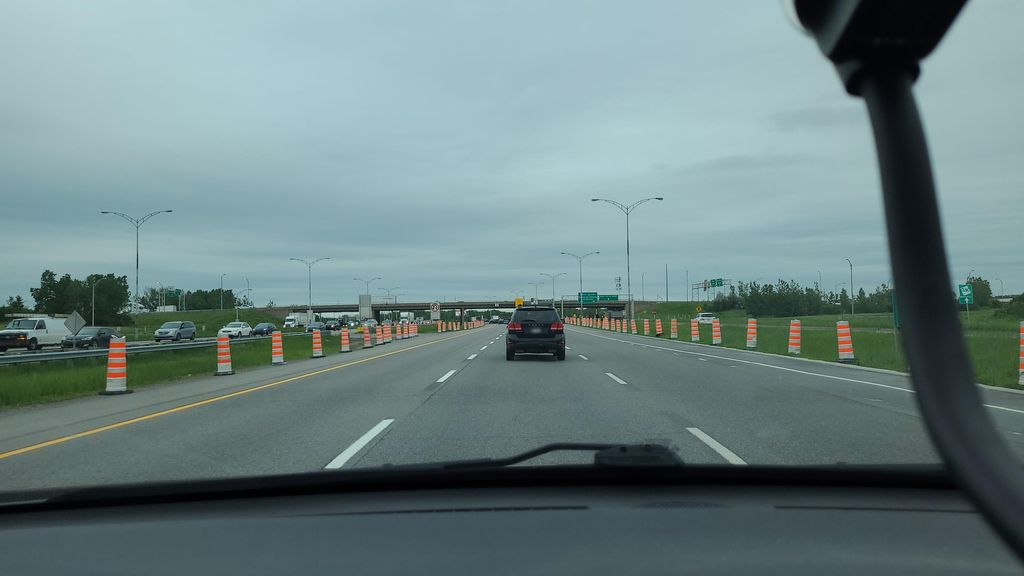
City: montreal